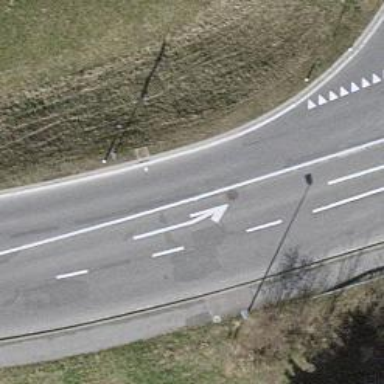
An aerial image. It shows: Asphalt road classified as tertiary.